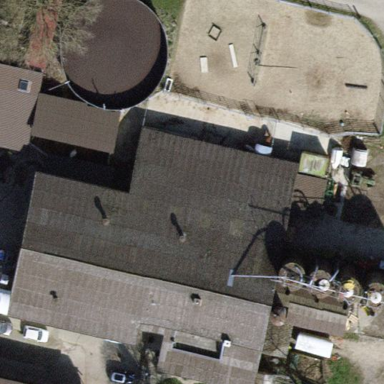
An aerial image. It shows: Farmyard area.